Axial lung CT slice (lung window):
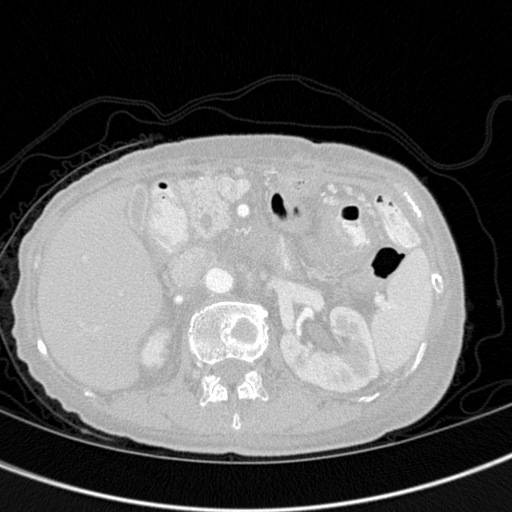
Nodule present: no